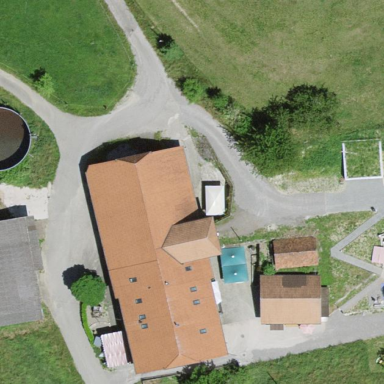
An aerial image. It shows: Farmyard area.